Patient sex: F
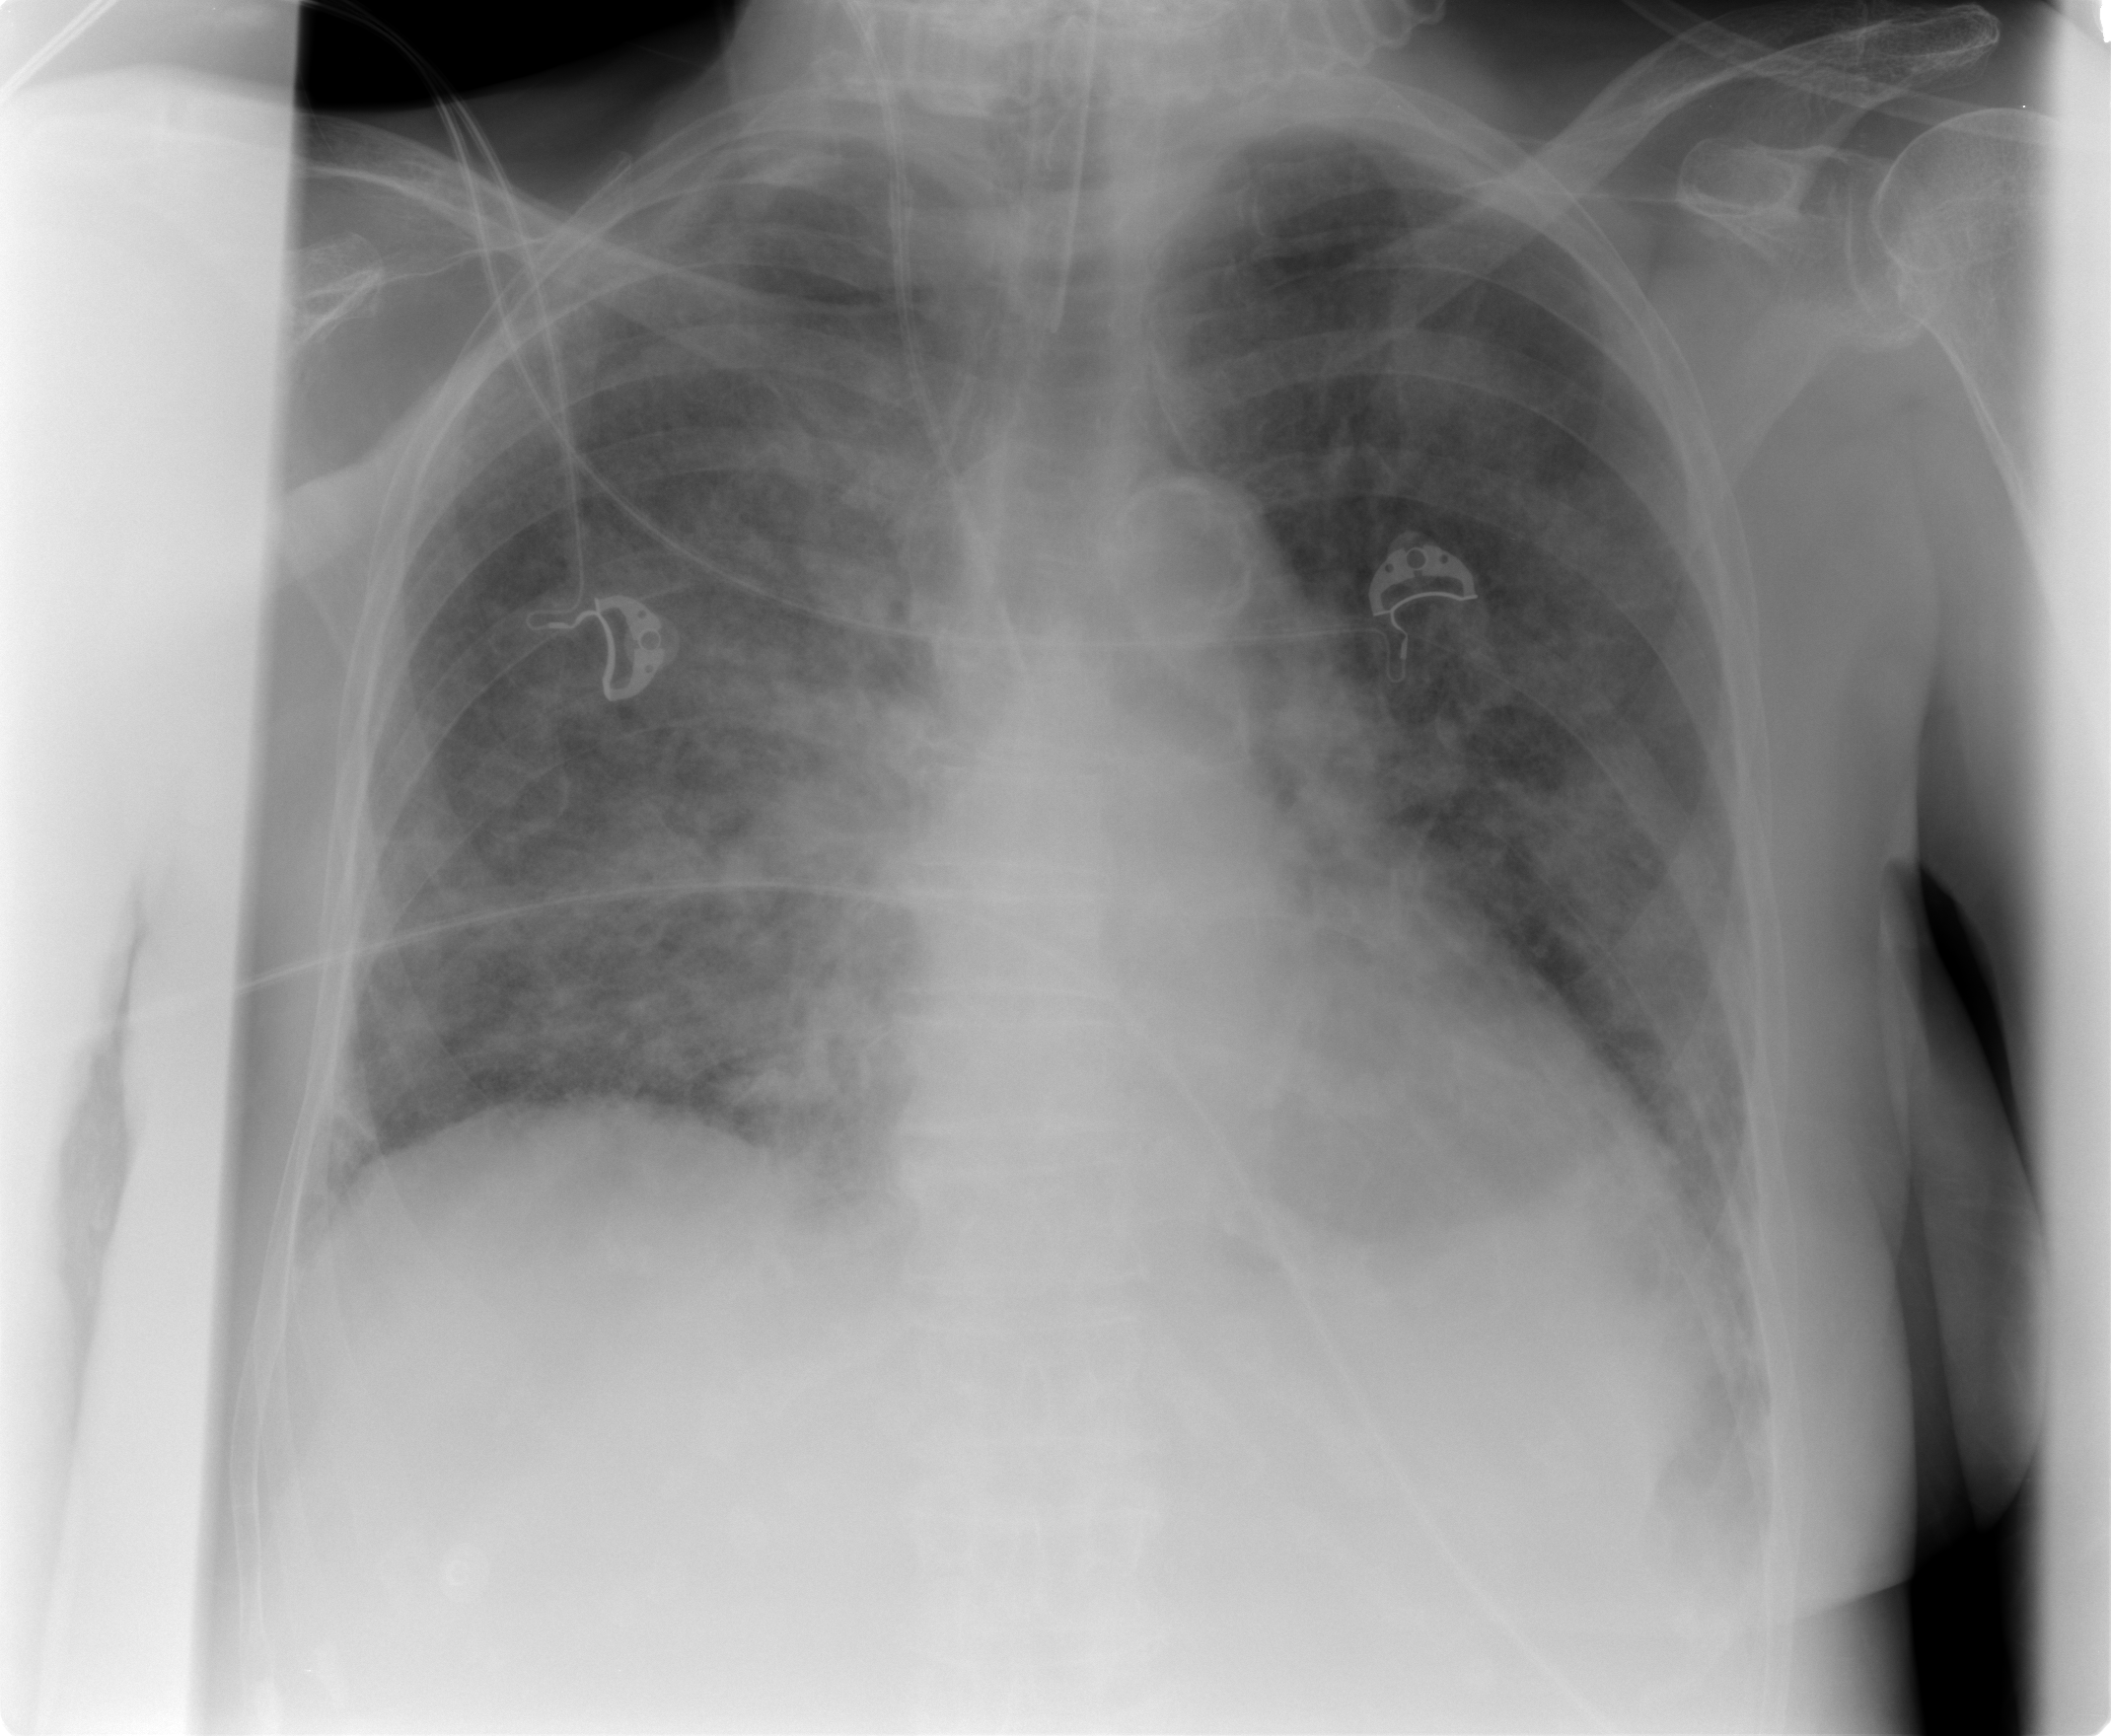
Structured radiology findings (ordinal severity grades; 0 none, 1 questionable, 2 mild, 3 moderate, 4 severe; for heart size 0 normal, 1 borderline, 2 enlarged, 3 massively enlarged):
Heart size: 1
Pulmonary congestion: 4
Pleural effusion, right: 2
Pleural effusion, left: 2
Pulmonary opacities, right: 3
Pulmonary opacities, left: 3
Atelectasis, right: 3
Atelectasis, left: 3